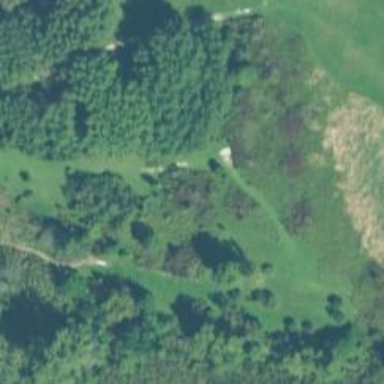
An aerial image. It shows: Disc golf tee.